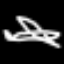
Label: airplane